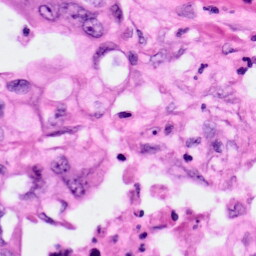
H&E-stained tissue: Pancreatic